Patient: sex F, age 68
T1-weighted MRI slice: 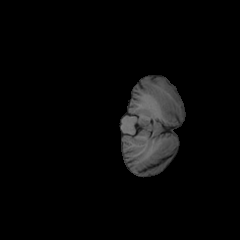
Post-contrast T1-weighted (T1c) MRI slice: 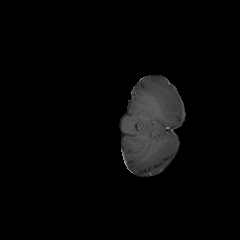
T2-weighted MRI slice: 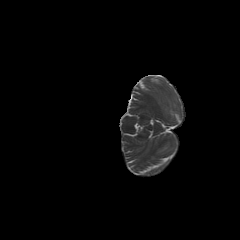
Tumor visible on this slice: no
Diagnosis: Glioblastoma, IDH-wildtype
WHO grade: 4